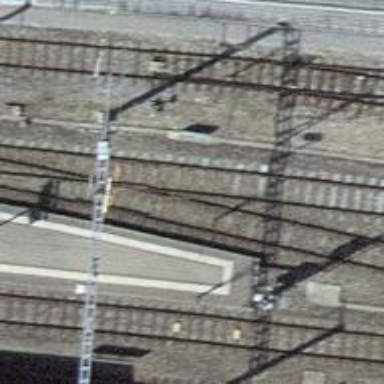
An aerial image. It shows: Railway signal.